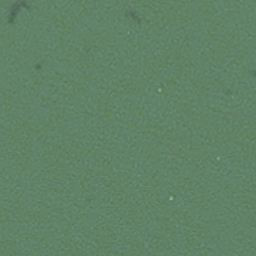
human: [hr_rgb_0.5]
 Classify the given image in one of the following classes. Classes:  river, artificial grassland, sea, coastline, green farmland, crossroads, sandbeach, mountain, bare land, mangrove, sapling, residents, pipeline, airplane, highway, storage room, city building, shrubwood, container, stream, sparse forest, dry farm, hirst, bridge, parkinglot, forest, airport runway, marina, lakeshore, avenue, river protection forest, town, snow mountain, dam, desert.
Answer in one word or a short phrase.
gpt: sea